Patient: sex M, age 65
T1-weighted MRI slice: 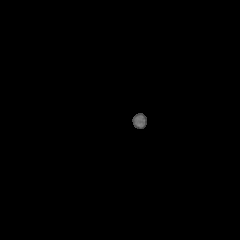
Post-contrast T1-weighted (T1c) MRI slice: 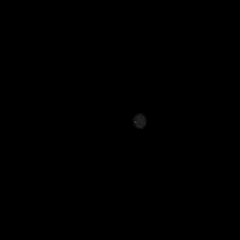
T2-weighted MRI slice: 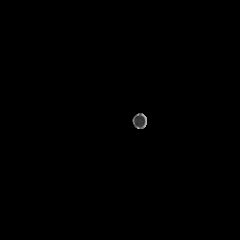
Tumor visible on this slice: no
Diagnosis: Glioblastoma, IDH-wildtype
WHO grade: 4